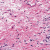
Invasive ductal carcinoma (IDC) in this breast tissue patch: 0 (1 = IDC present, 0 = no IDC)